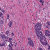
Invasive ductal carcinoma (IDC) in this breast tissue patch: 1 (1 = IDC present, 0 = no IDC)